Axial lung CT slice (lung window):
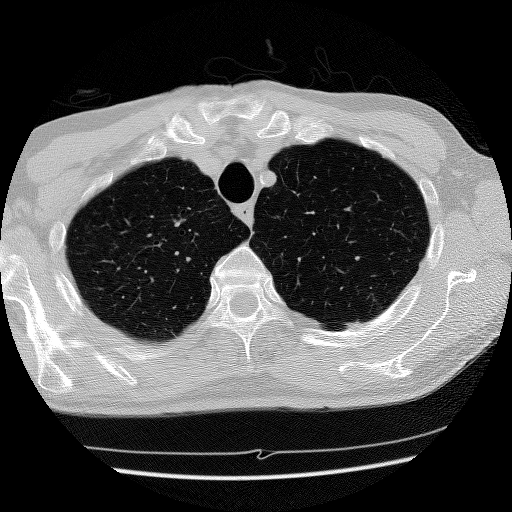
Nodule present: no